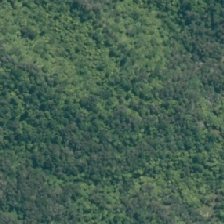
Land cover: broadleaved_indigenous_hardwood